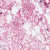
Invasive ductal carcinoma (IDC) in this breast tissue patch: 0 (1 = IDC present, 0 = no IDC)